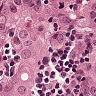
Metastatic tissue present: yes